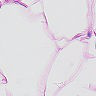
Metastatic tissue present: no